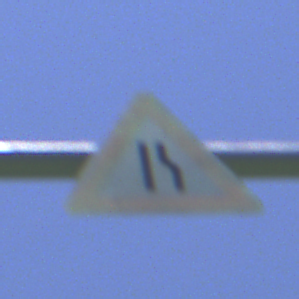
Verkehrszeichen: EinseitigVerengteFahrbahnRechts
Umgebung: Outdoor, Nature
Tageszeit: Midday
Wetter: Clear
Licht: Natural
Jahreszeit: Summer
Kontrast: HighContrast